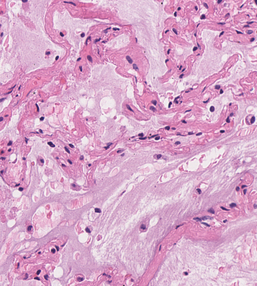
Tumor epithelial tissue: no
Tumor-associated stroma tissue: no
Normal tissue: yes